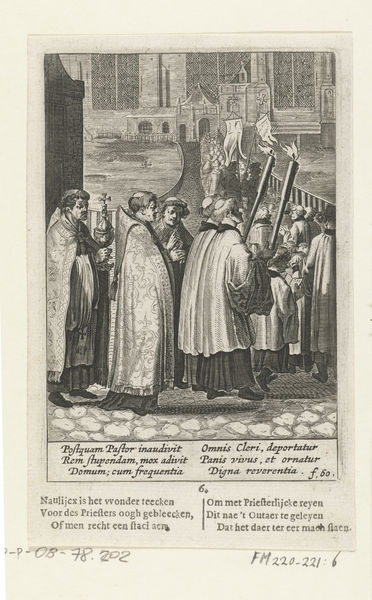
Titel: Processie naar de kerk
Standort: Amsterdam
Institution: Rijksmuseum
Schlagwörter: bishop, cardinal, church, priest, gray, grey, silk, etching, illustration, torch, cross, glass, procession, cathedral, bald, monk, ceremony, sepia, holy, catholic, clergy, incense, cobblestone, torches, poem, germanic, names, robs, abbot, prietsts